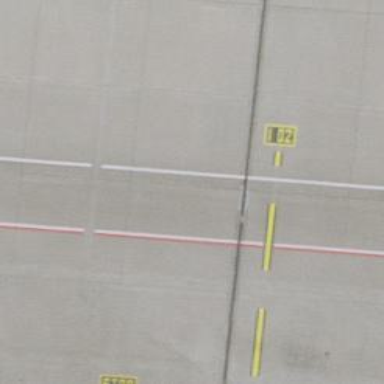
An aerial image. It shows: Airport parking position.